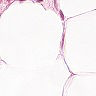
Metastatic tissue present: no